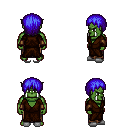
a pixel art fantasy rpg character, male body template, orc, green skin, brown robe, robe skirt, blue plain hairstyle, cloth bracers, white slippers, four views (front, back, left, right), 2x2 character sprite sheet, small pixel art, hard edges, no anti-aliasing